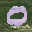
Label: 0